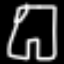
Label: pants